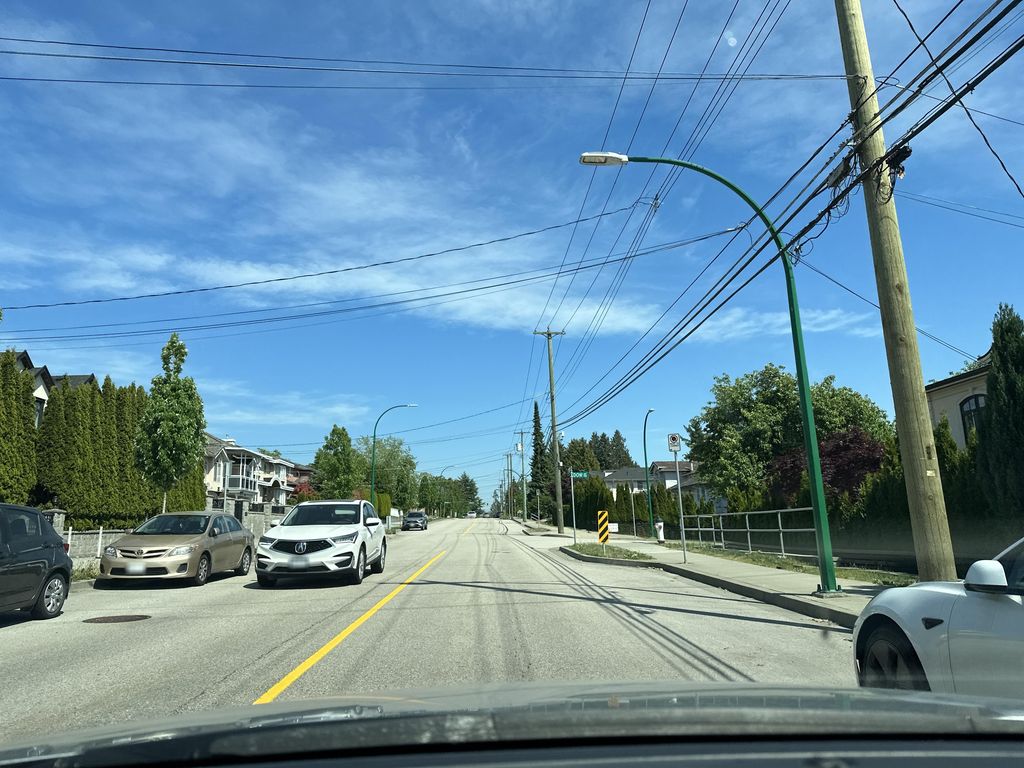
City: vancouver